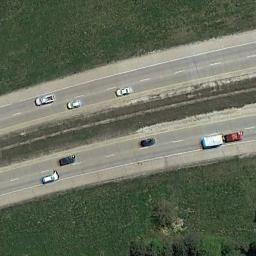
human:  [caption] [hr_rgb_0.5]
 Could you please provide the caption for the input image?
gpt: There are more cars on the left highway than on the right .

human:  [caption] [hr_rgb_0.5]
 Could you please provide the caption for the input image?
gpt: A freeway with a small bend goes through the lawn with some trees and some cars are driving on the freeway .

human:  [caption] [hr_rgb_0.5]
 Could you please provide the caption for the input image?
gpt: The freeway is surrounded by a large green lawn with eight cars on the freeway .

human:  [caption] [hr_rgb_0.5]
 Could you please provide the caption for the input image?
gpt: The freeway goes through the grass with some cars .

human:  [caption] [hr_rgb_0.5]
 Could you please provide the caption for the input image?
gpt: There are green lawns beside the freeway .